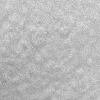
Atmospheric dust classification: not_dusty